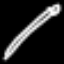
Label: pencil